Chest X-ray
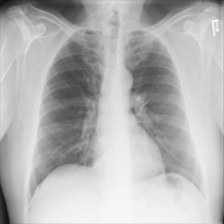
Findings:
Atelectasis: negative
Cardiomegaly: negative
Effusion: negative
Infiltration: negative
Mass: negative
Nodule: negative
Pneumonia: negative
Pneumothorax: negative
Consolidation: negative
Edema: negative
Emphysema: negative
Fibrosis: negative
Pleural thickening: negative
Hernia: negative